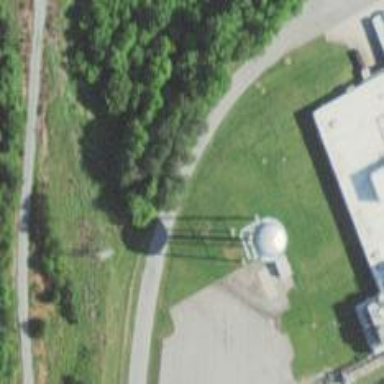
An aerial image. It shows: Water tower that is man-made.